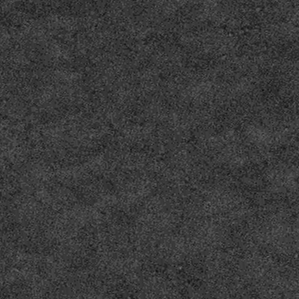
Label: frost